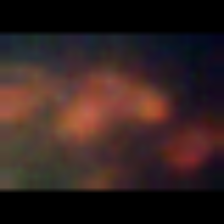
Taxon: Chaetoceros
Group: Diatoms